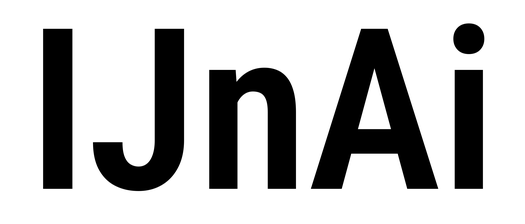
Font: Roboto_Condensed_SemiBold